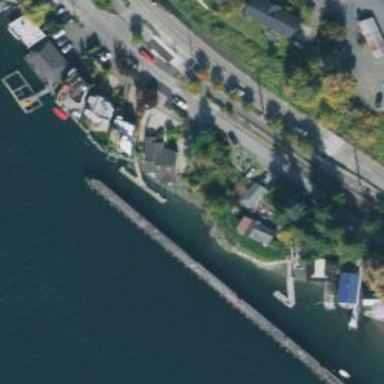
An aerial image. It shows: Man-made pier.